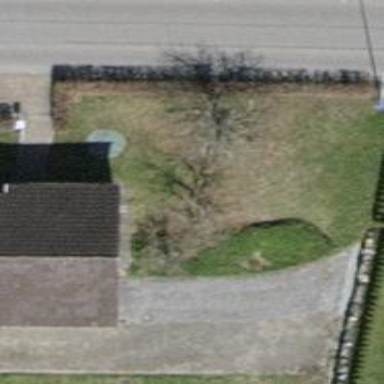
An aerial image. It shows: Single tag "natural: tree."